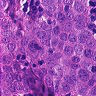
Metastatic tissue present: yes